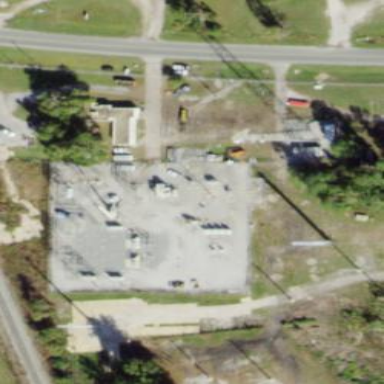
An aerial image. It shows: Outdoor distribution substation.